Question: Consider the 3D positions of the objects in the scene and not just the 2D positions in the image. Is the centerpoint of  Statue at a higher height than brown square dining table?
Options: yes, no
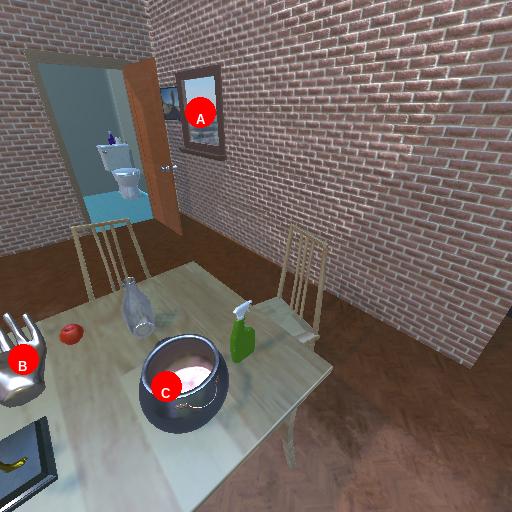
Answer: yes